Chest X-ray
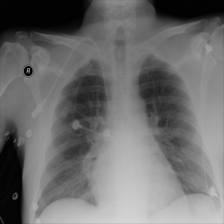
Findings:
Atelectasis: negative
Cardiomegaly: negative
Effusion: negative
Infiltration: negative
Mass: negative
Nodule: negative
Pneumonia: negative
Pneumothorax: negative
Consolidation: negative
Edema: negative
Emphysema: negative
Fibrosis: negative
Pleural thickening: negative
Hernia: negative